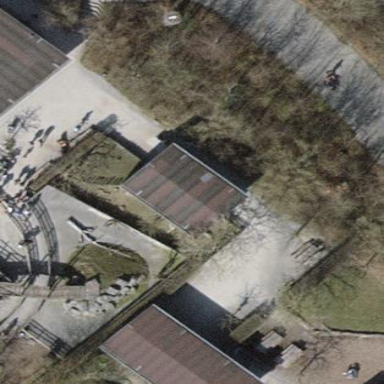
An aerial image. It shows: View of roof of building.